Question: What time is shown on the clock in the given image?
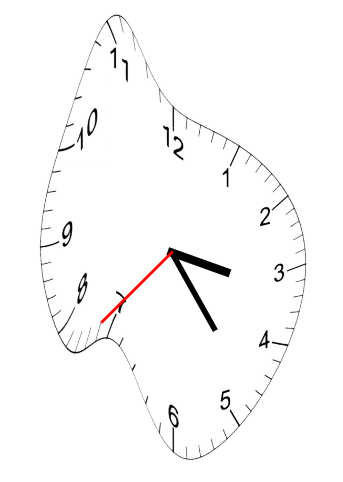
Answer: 03:23:37